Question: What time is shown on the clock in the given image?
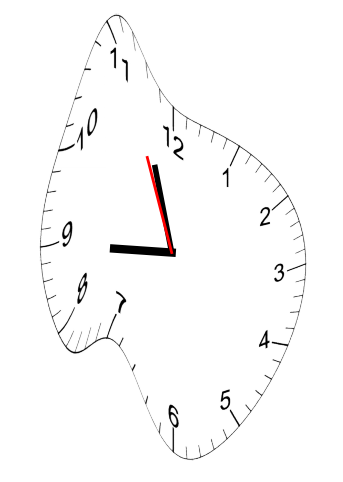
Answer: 08:56:56